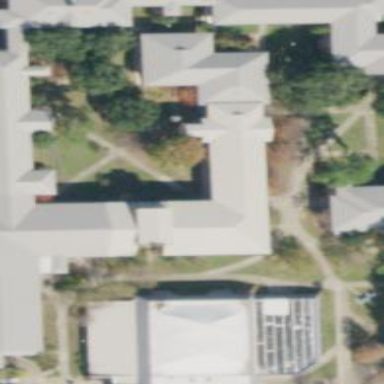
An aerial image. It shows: College building.